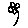
Label: flower